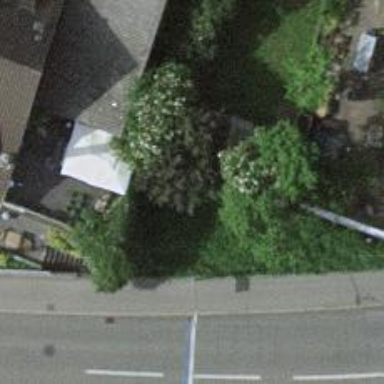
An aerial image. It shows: Retaining wall.